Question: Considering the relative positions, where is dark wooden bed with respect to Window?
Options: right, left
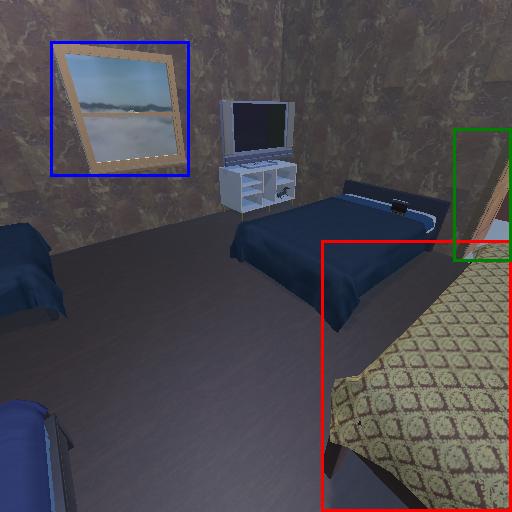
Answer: right